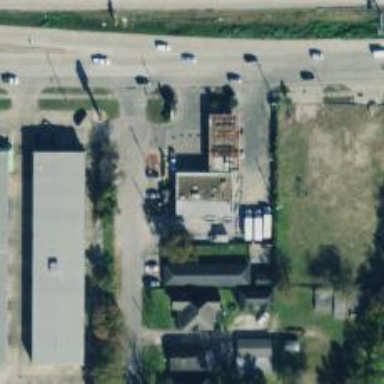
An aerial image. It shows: Convenience shop.